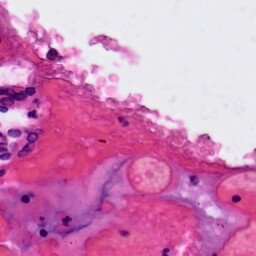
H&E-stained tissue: Colon